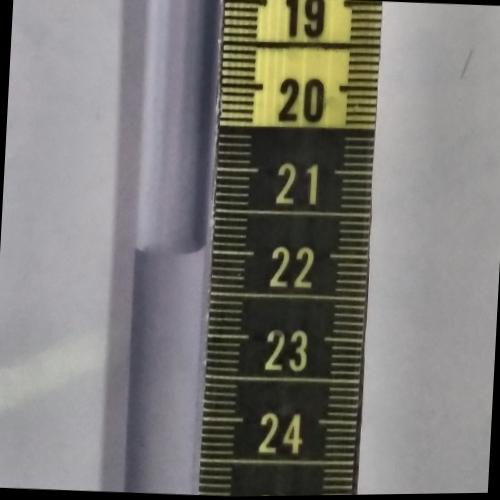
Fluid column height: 22.0 cm